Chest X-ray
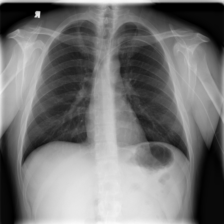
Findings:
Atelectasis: negative
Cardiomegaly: negative
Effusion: negative
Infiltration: negative
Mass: negative
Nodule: negative
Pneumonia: negative
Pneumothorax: negative
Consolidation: negative
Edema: negative
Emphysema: negative
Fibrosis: negative
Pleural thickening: negative
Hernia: negative